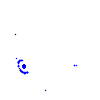
Particle: proton